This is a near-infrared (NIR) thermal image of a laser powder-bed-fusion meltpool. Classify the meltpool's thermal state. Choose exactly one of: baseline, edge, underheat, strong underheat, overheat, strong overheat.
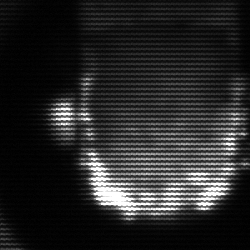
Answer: baseline